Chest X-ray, PA view. Patient: 67 years old, sex M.
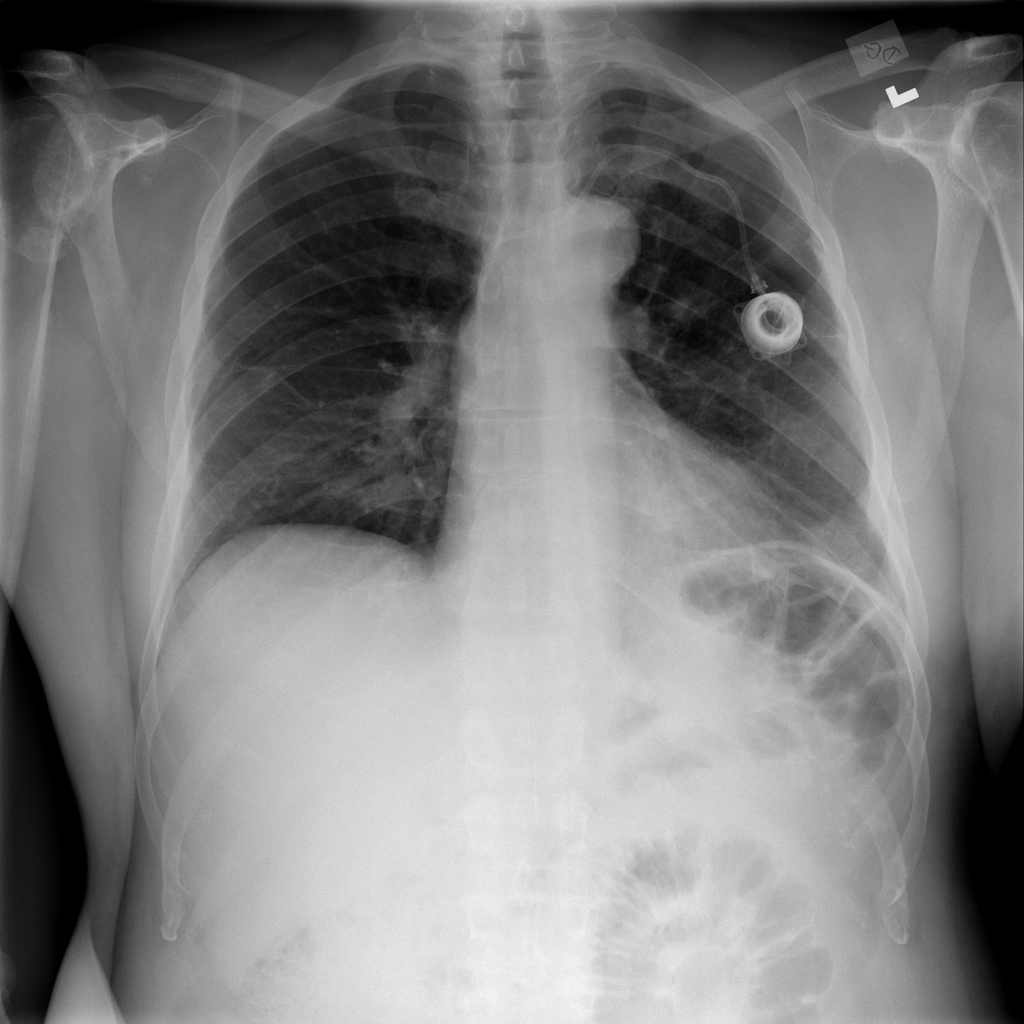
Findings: Pleural_Thickening